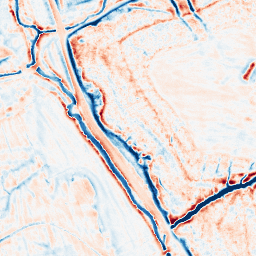
Category: edge_preserving
Decomposition family: bilateral
Decomposition parameters: d: 15
sigma_color: 150
sigma_space: 25
Upsampling method: quadratic
Upsampling parameters: scale: 8
Upsampling scale: 8